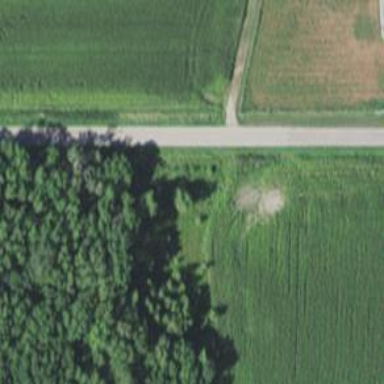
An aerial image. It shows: Unclassified road.